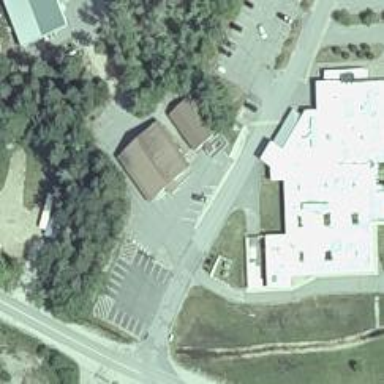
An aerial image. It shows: Healthcare facility.